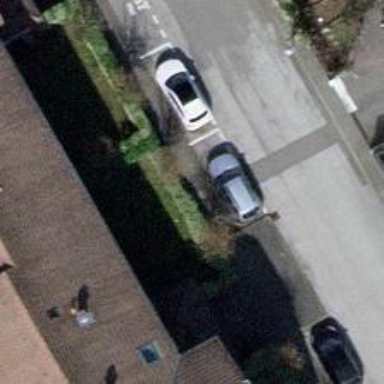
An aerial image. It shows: Hedge with evergreen leaves.